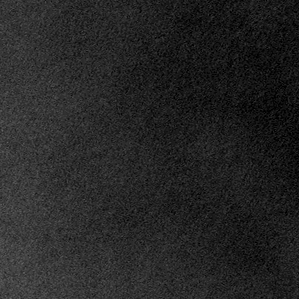
Label: frost